Question: I am new to the Parse cloud code, and would like to obtain the max value in a column of the Parse Database.
## Cloud Code:
'''
Parse.Cloud.define("query_maximum", function(request, response)
{
var max =1;
var DB = Parse.Object.extend("Recording_db");
var query= new Parse.Query(DB);
query.descending("Ref_int");
query.first(
{
success: function(result)
{
max = result;
response.success("Max: " + max);
},
error: function()
{
max =0;
response.error("Error: " + error.code + " " + error.message);
},
});
});
'''
## Android:
'''
ParseCloud.callFunctionInBackground("query_maximum", new HashMap<String, Object>(), new FunctionCallback<String>()
{
public void done(String result, ParseException e)
{
if (e == null)
{
tv1.setText(""+result);
}
}
});
'''
## Question:
The 'tv1' returns a value of Max: [object Object] instead of the max value in that column.
Updates:
After adding 'response.success("Max: " + JSON.stringify(Object.keys(result)));' in the success loop, the result in the device is as follows:

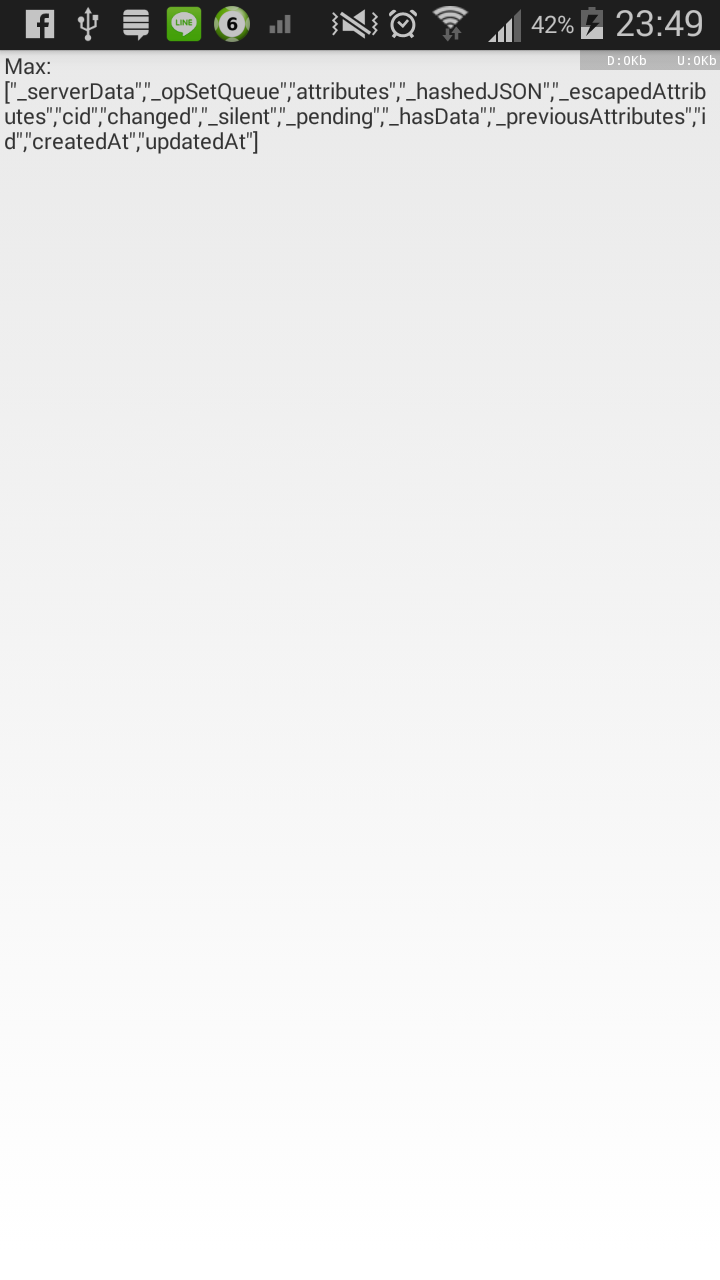
Answer: To clarify my comment, the code retrieves a 'Recording_db' object that is represented by the row with maximum 'Ref_int'. Treat this like a parse object in the cloud logging....
'''
success: function(result)
{
max = result;
response.success(max.get("Ref_int"));
// use get here in javascript
},
'''
and in the response...
'''
public void done(Integer i, ParseException e)
{
if (e == null)
{
tv1.setText("" + result.getInt("Ref_int"));
}
}
'''